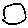
Label: circle